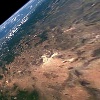
Label: land